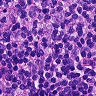
Metastatic tissue present: no